Aerial crown-view tile of a tropical tree (Barro Colorado Island, Panama), acquired 20250512:
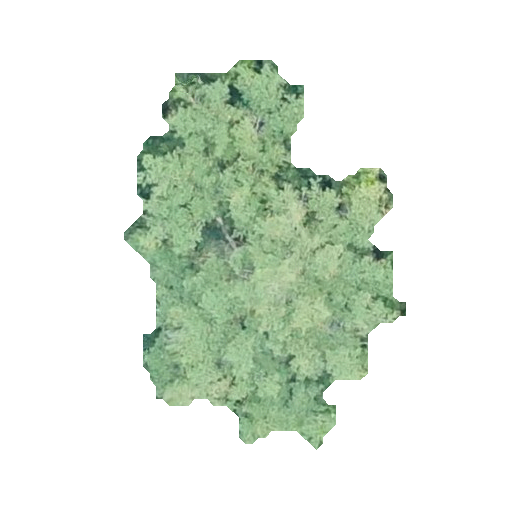
Species: Terminalia amazonia
GBIF accepted scientific name: Terminalia amazonica
Crown area: 102.348 m²